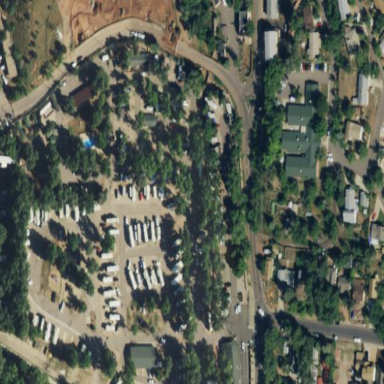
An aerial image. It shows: Caravan site for tourism.